Interaction volume radius: 10 \u00c5
Interaction volume height: 10 \u00c5
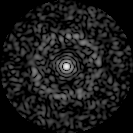
Disorder parameter: 0.8527